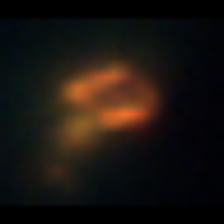
Taxon: Unknown_phyto
Group: Unknown